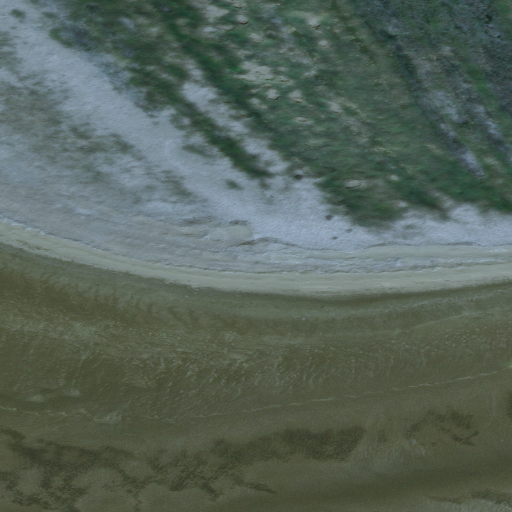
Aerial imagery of cape in Alaska named Smoky Point containing only unknown